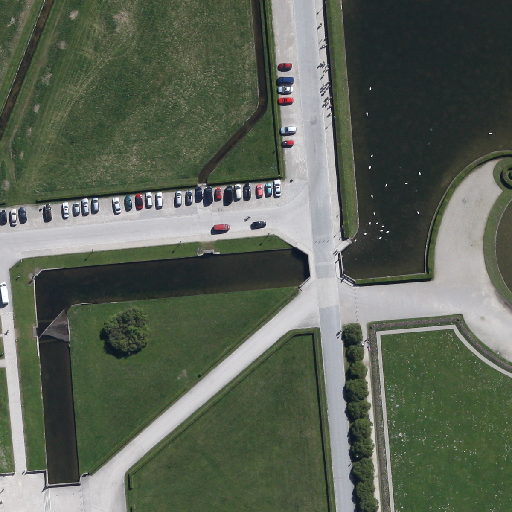
Referring expression: van